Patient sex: F
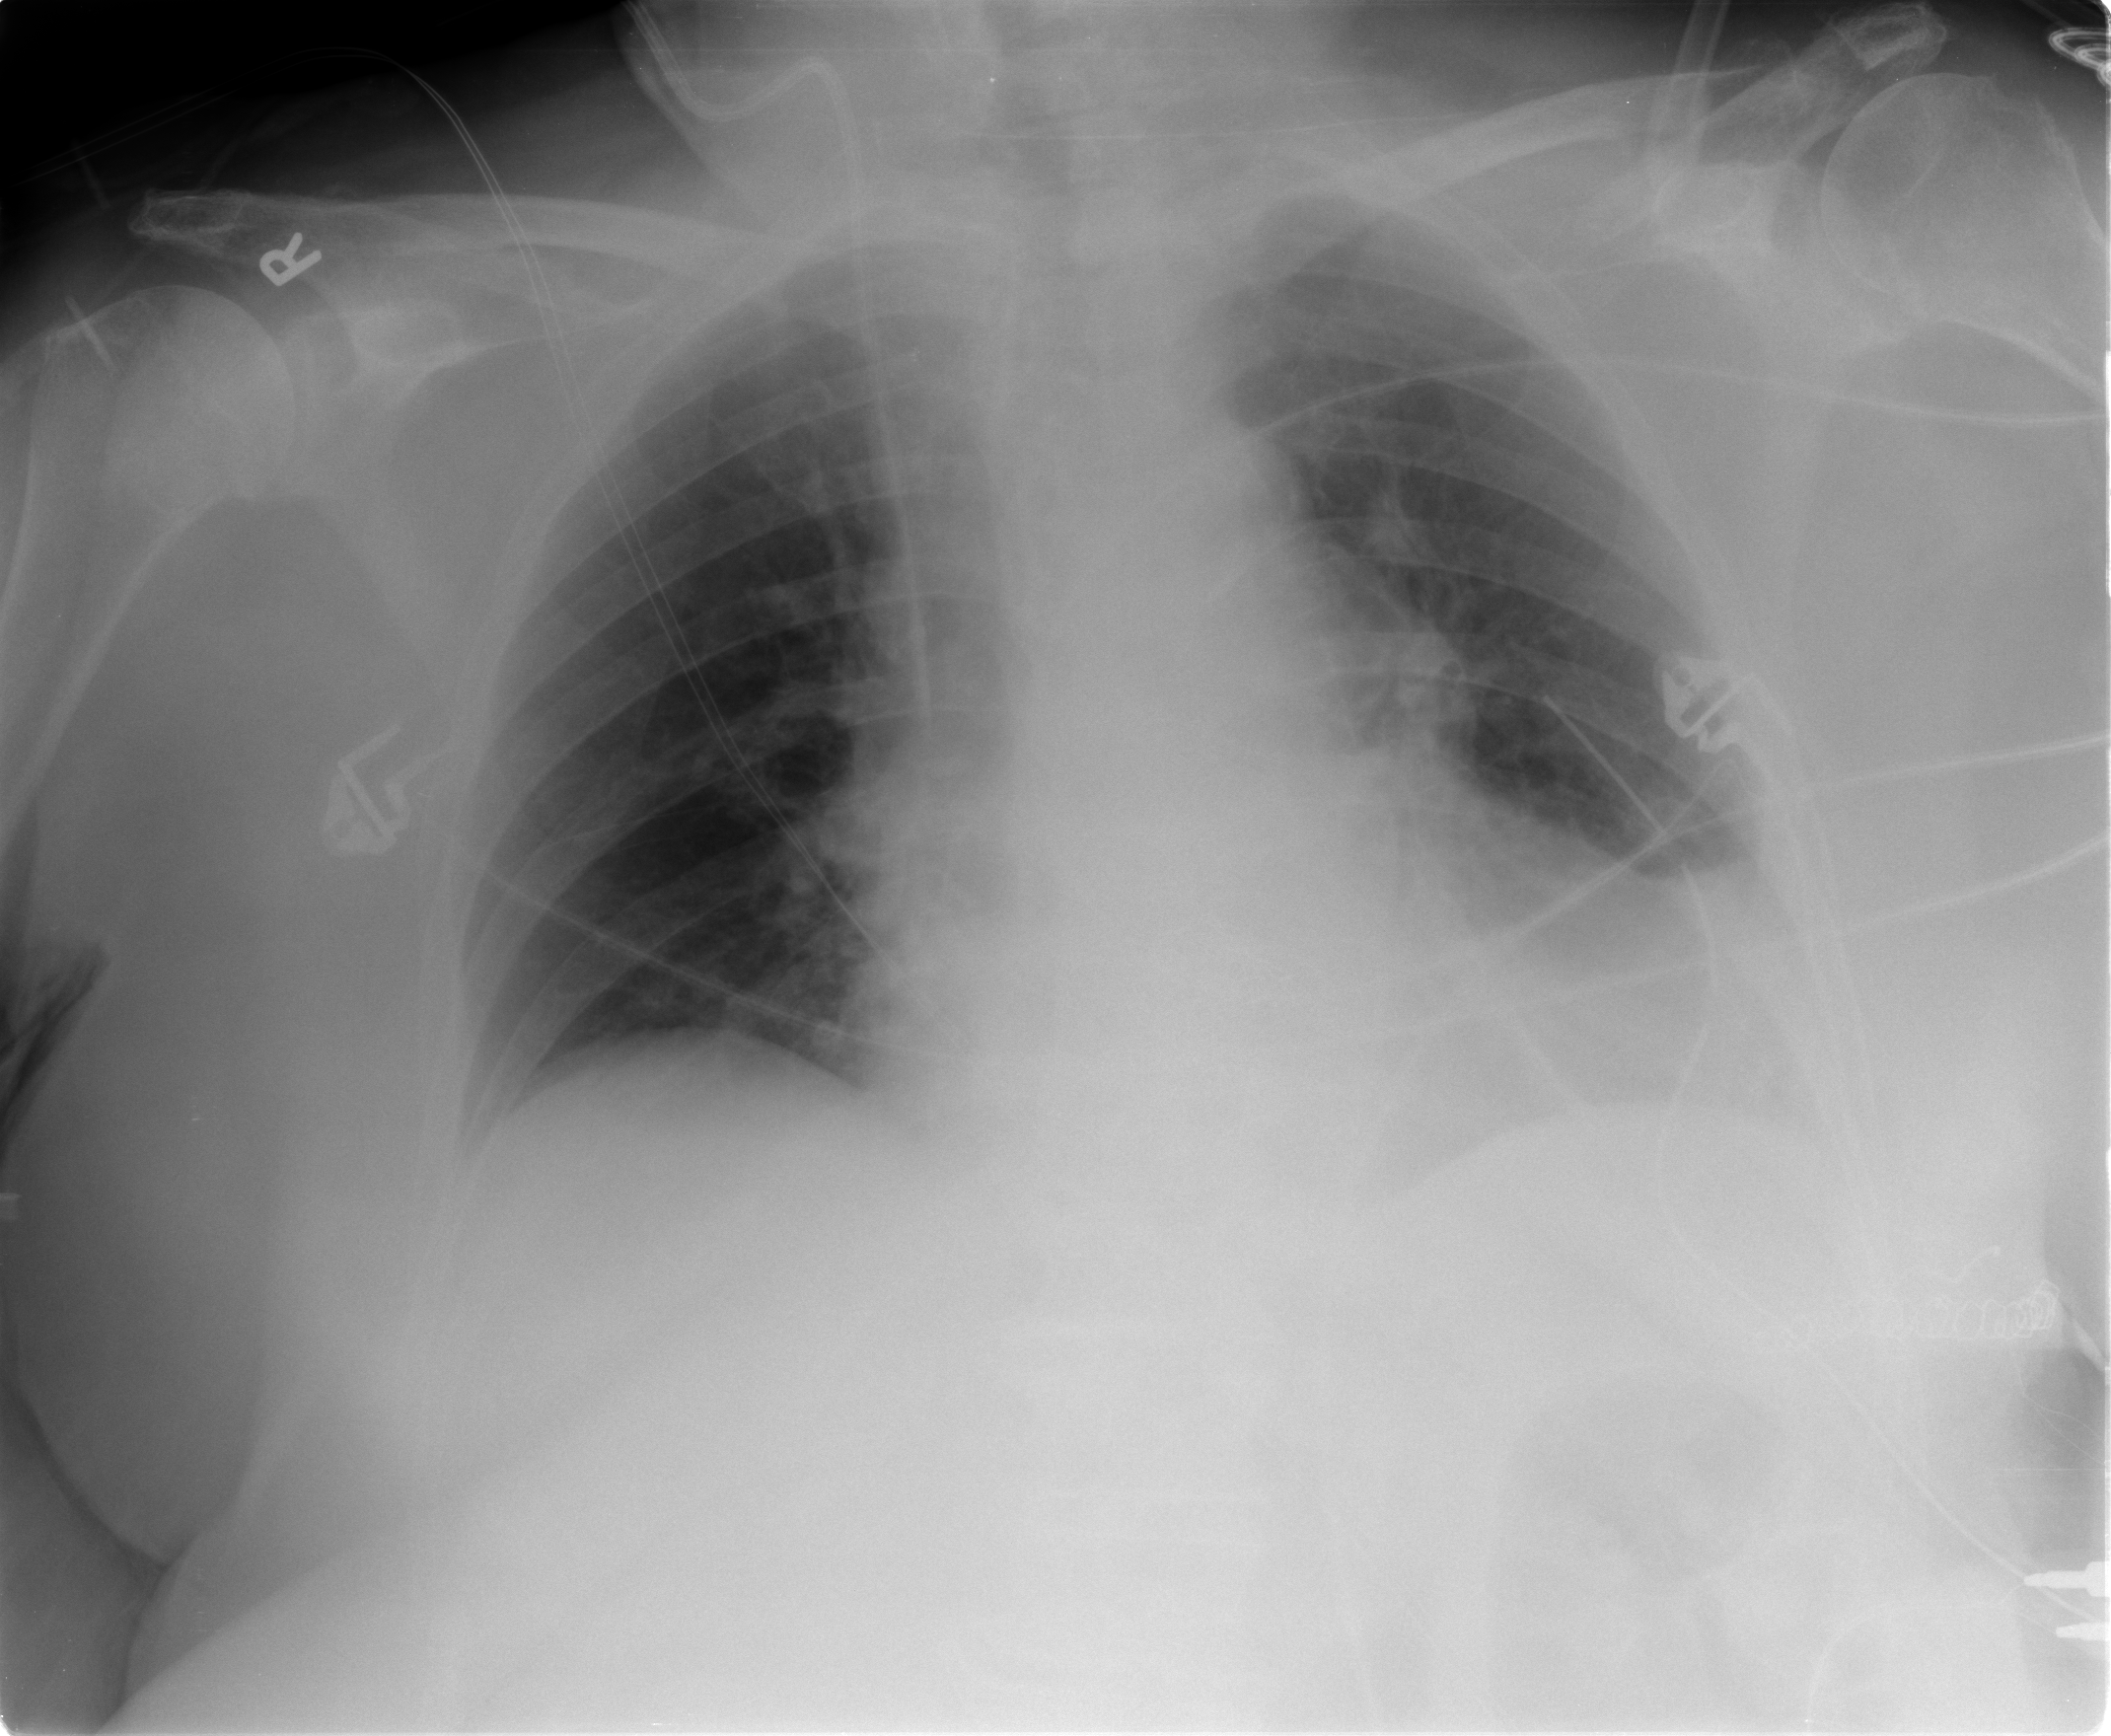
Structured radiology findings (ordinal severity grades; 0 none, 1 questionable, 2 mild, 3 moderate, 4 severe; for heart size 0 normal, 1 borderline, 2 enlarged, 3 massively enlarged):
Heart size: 2
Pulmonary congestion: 2
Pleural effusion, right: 0
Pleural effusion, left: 0
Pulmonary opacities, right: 0
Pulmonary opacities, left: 0
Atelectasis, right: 0
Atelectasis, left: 2